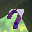
Label: 7